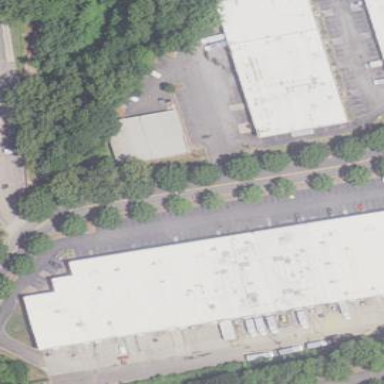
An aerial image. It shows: Warehouse.